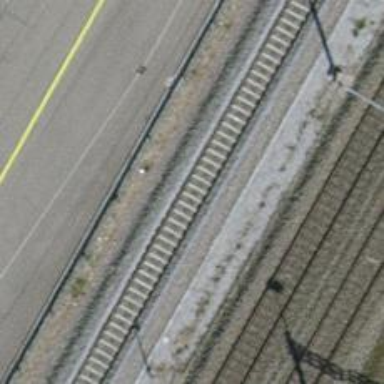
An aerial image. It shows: Rail yard with electrified contact lines for the trains.